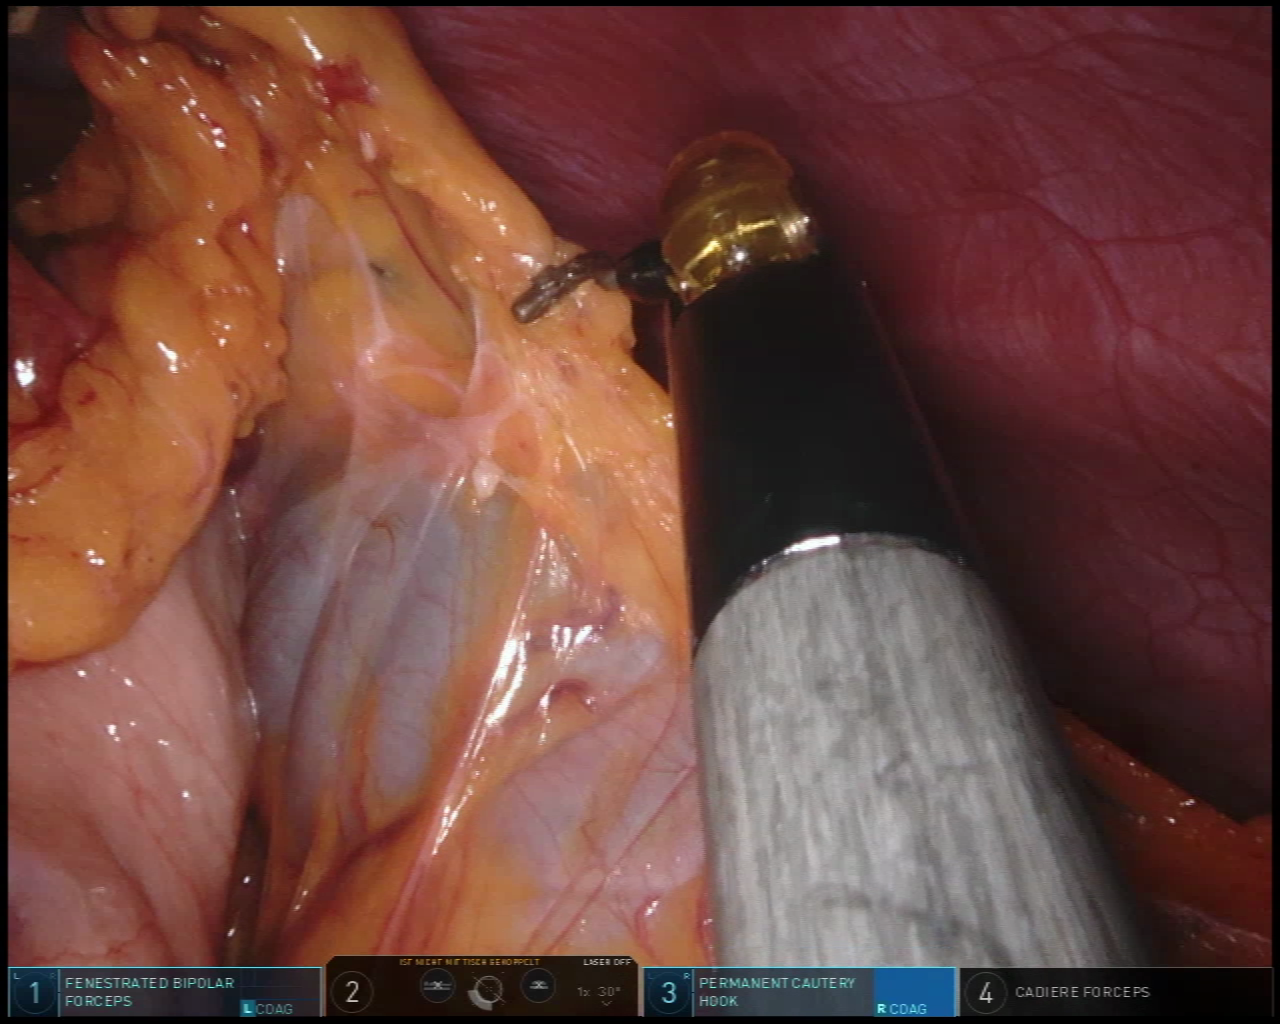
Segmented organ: abdominal_wall
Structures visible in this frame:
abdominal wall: yes
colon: yes
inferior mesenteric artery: no
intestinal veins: no
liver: yes
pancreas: no
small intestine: no
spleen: no
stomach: yes
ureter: no
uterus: no
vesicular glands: no